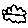
Label: cloud